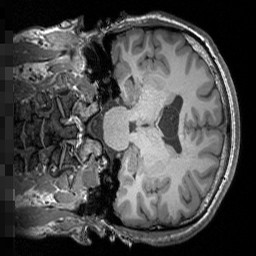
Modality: T1w
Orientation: coronal
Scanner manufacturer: siemens
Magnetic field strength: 3 T
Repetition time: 1.5 s
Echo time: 0.00291 s